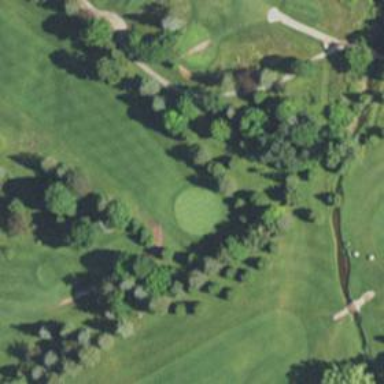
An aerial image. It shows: Golf hole.